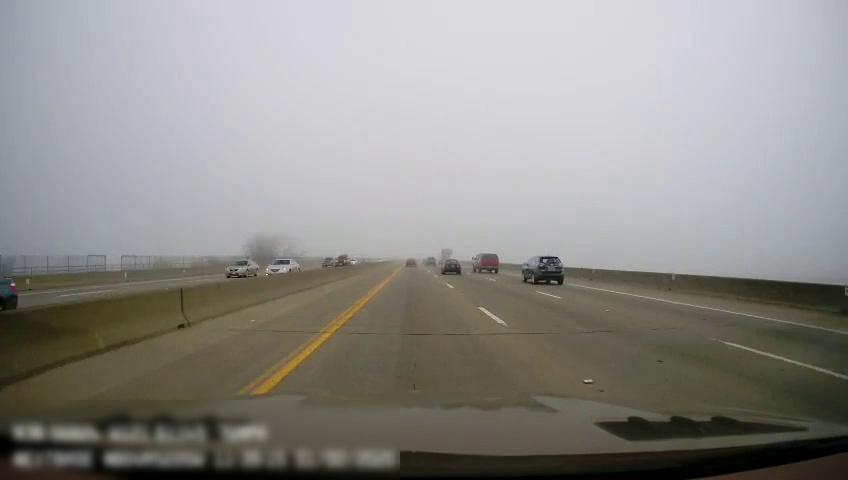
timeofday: Day
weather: Cloudy
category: Drivable Space
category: Drivable Space
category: Vehicles | Car
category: Vehicles | Car
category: Vehicles | Car
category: Vehicles | SUV
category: Vehicles | Car
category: Vehicles | SUV
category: Vehicles | SUV
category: Vehicles | Other LV
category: Vehicles | Truck
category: Vehicles | SUV
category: Vehicles | Car
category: Vehicles | Car
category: Lanes | Current Lane
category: Lanes | Current Lane
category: Lanes | Alternate Lane
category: Lanes | Alternate Lane
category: Lanes | Alternate Lane
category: Lanes | Opposite Lane
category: Lanes | Opposite Lane